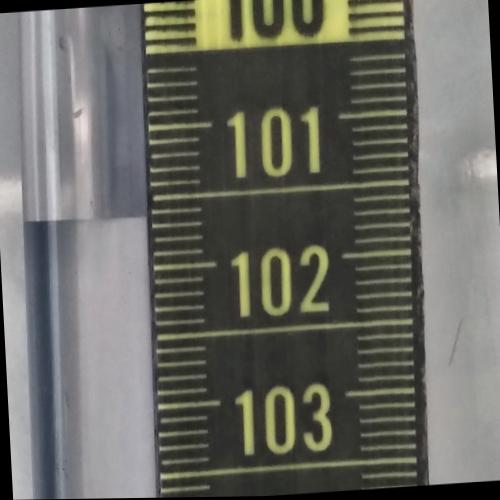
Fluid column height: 101.6 cm